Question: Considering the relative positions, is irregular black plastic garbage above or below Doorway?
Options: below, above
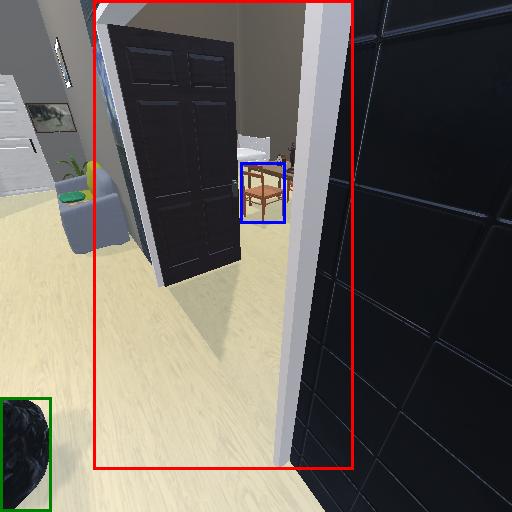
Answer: below